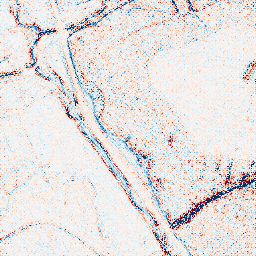
Category: edge_preserving
Decomposition family: bilateral
Decomposition parameters: d: 9
sigma_color: 25
sigma_space: 75
Upsampling method: regularized
Upsampling parameters: scale: 2
lambda_reg: 0.1
Upsampling scale: 2